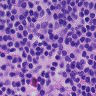
Metastatic tissue present: no